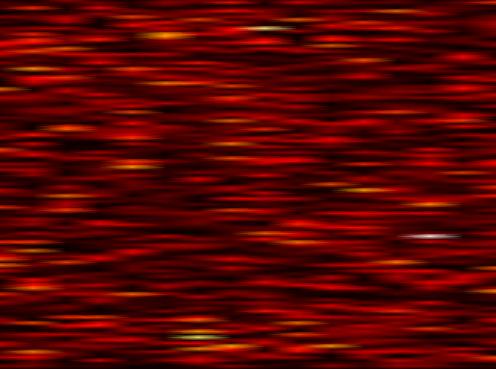
Label: FBMC